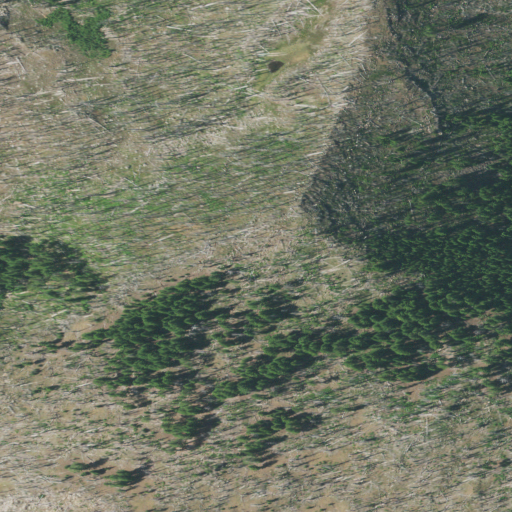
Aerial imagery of mountain in Oregon named Green Peak containing shrub and evergreen forest